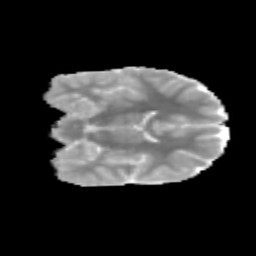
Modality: MD
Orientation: coronal
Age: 9
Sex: male
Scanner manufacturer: siemens
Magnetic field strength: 3 T
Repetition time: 3.8 s
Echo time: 0.07 s